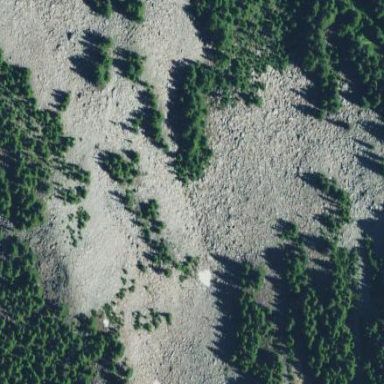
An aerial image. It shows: Natural scree.